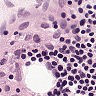
Metastatic tissue present: no